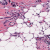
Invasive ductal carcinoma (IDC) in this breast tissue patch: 1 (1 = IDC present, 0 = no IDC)